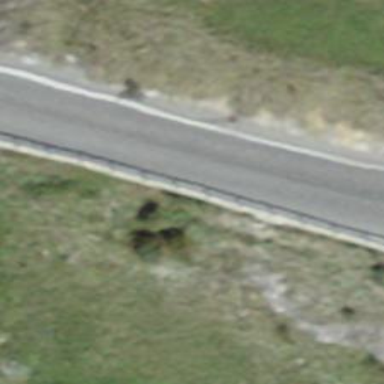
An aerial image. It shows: Guard rail.